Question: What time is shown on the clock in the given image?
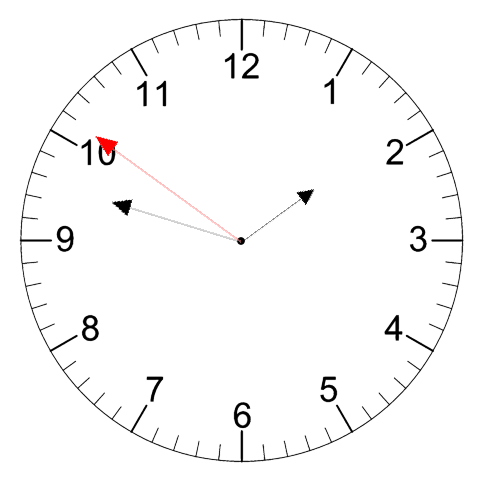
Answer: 01:47:51